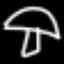
Label: mushroom